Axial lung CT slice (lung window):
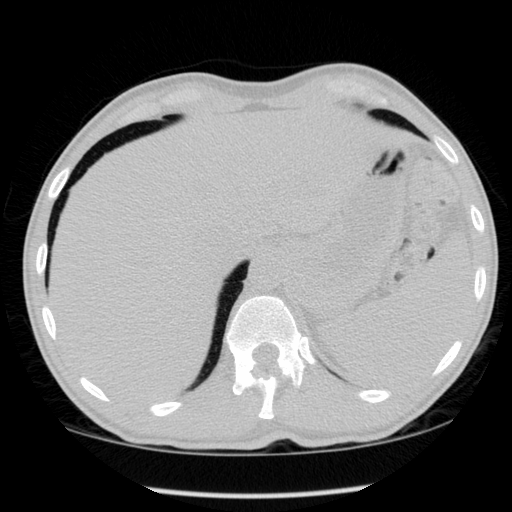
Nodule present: no